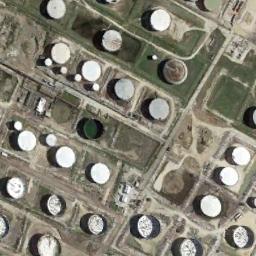
Label: storage tanks